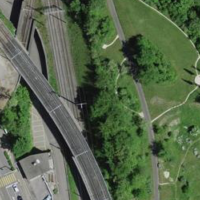
EUNIS habitat code: 53
Species observed at this site:
Plantago media
Columba palumbus
Buxus sempervirens